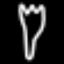
Label: fork